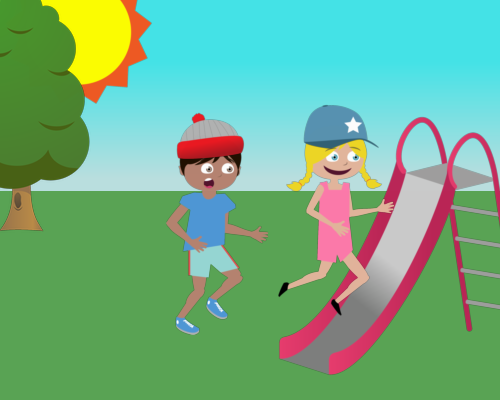
A large slide on the right side. A girl in a running position, facing right, with her left leg on the slide. A medium bushy tree is on the left edge. The tree trunk has a hole facing left. A medium sun is behind the tree, with only four frames visible. A boy in a running position, with a shocked face, faces right, just to the right of the tree. The boy wears a red and grey cap, and the girl wears a blue star cap.